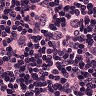
Metastatic tissue present: yes